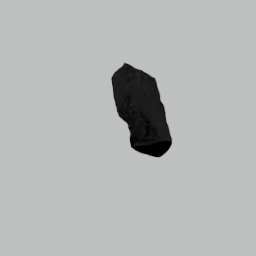
Label: architecture